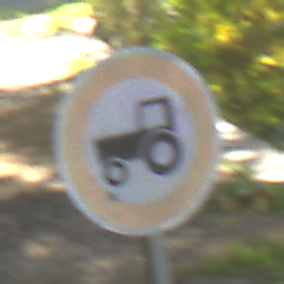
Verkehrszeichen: VerbotKraftfahrzeugeZuegeNichtSchneller25
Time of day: Midday
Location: Outdoor (Urban)
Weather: Clear
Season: NotSpecified
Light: Natural